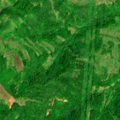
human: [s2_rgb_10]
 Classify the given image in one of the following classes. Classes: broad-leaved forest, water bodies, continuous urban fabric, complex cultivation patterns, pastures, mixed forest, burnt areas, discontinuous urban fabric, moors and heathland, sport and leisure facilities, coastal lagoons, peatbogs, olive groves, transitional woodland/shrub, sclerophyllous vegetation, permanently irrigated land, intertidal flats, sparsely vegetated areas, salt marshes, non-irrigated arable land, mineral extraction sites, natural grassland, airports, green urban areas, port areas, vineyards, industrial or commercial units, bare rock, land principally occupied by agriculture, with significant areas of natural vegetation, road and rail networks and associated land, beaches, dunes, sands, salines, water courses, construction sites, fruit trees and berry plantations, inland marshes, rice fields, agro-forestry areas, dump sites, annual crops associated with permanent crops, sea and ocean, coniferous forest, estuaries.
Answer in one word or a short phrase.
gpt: land principally occupied by agriculture, with significant areas of natural vegetation, broad-leaved forest, transitional woodland/shrub